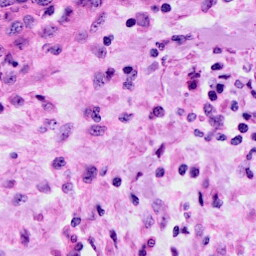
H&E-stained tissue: Cervix